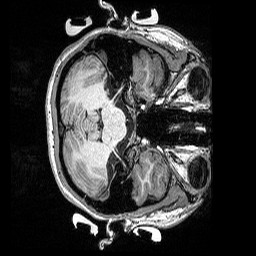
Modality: T1w
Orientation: axial